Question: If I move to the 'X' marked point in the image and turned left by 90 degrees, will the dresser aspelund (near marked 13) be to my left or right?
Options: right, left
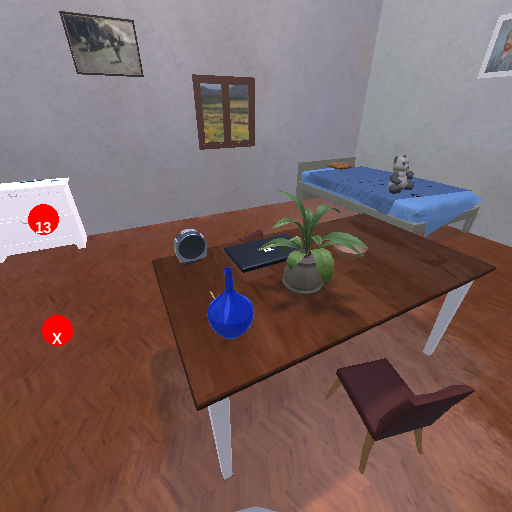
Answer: right